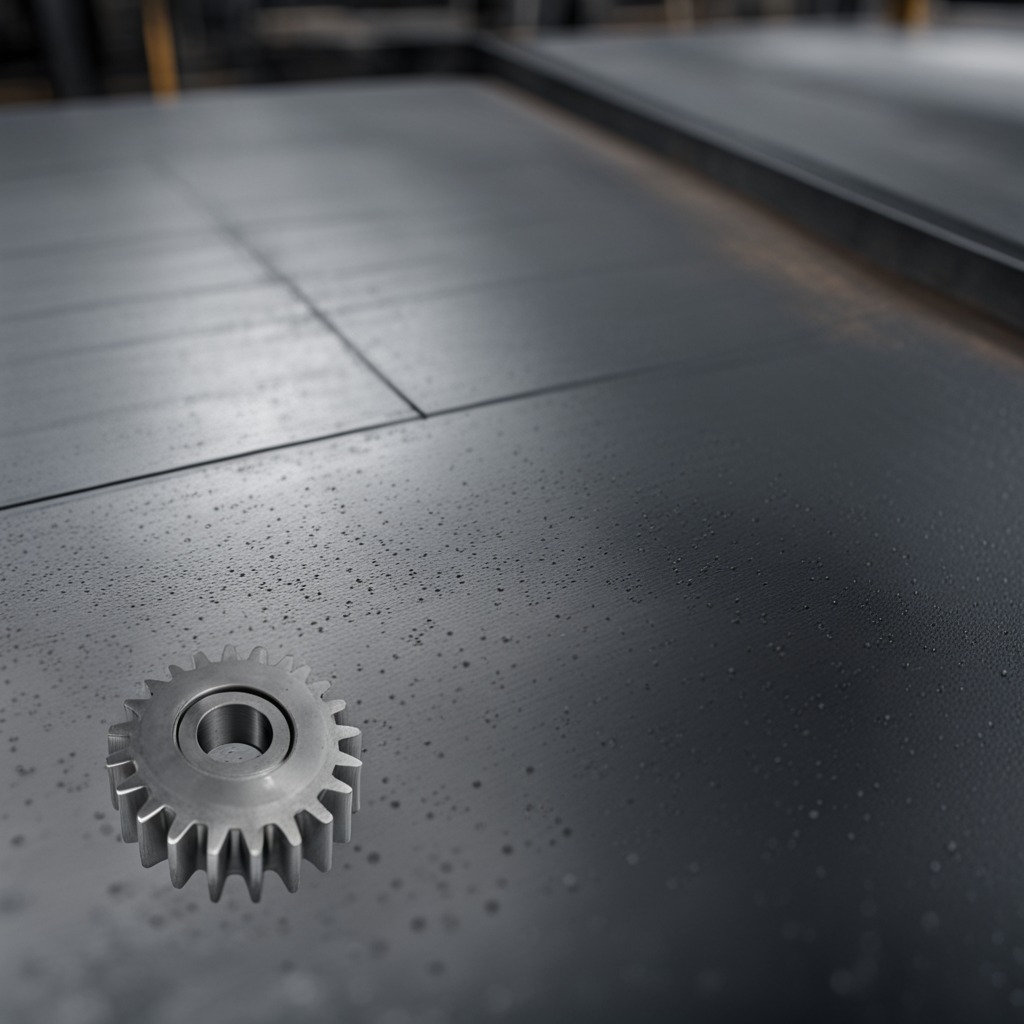
A steel gear with teeth is lying on the cold steel table in a mining workshop.